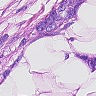
Metastatic tissue present: yes